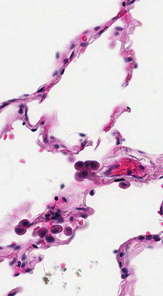
Tumor epithelial tissue: yes
Tumor-associated stroma tissue: yes
Normal tissue: no